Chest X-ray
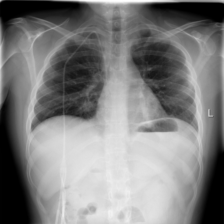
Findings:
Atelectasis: negative
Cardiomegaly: negative
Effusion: negative
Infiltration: negative
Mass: negative
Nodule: negative
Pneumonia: negative
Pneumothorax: negative
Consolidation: negative
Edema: negative
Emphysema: negative
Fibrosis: negative
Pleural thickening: negative
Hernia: negative